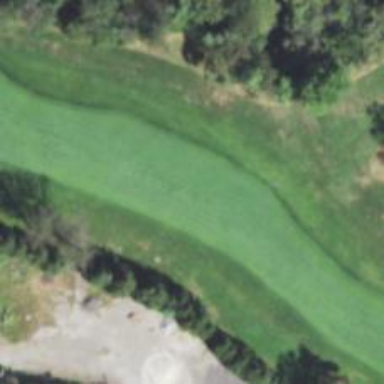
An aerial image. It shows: Golf hole.